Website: lowes
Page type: address-validator
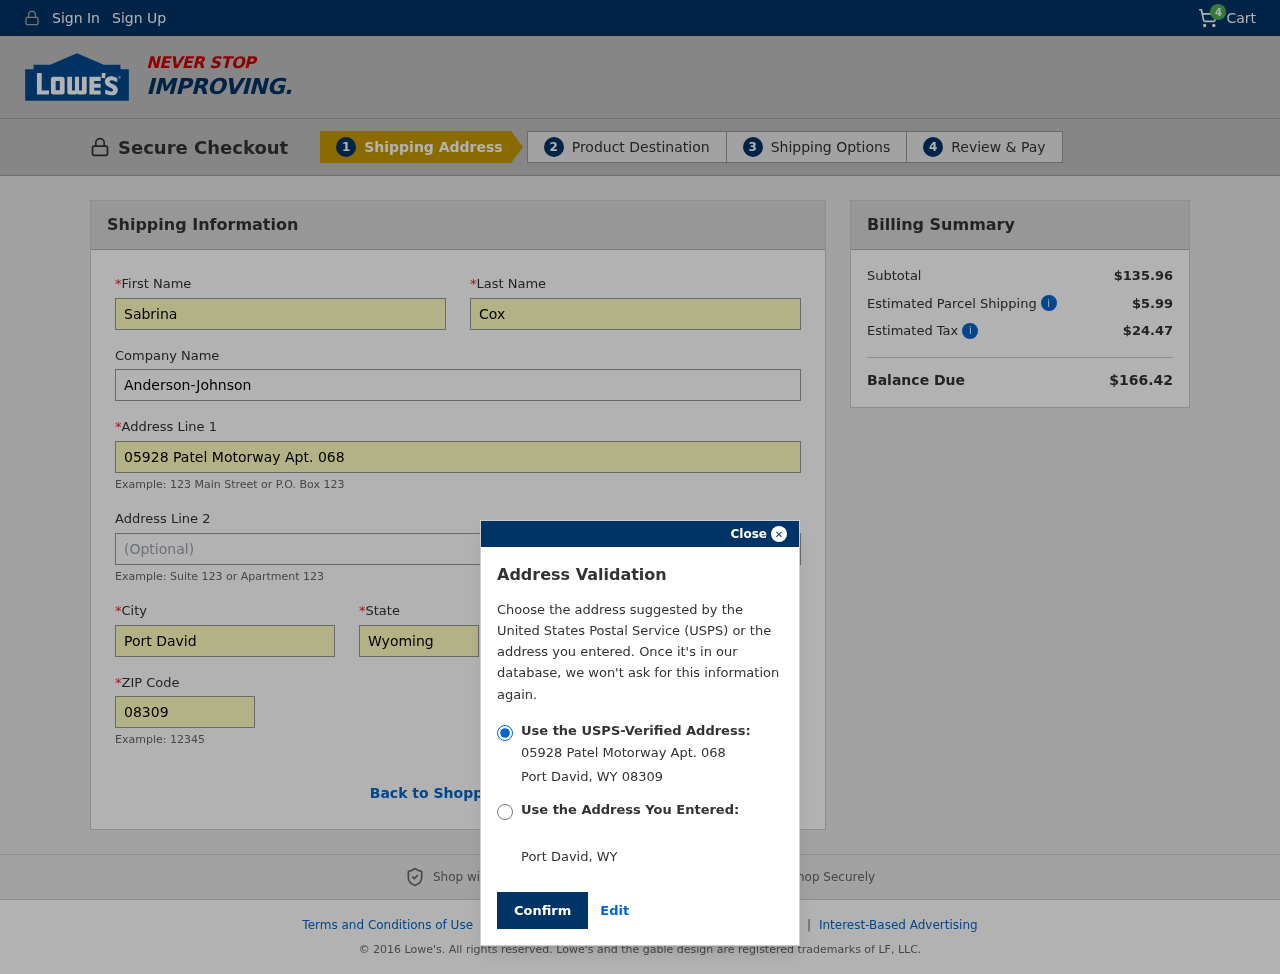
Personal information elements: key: PII_CITY
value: Port David
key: PII_COMPANY
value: Anderson-Johnson
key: PII_FIRSTNAME
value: Sabrina
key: PII_LASTNAME
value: Cox
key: PII_POSTCODE
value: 08309
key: PII_STATE
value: Wyoming
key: PII_STATE_ABBR
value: WY
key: PII_STREET
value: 05928 Patel Motorway Apt. 068
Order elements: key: ORDER_NUM_ITEMS
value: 4
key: ORDER_SUBTOTAL
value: $135.96
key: ORDER_SHIPPING_COST
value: $5.99
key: ORDER_TAX
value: $24.47
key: ORDER_TOTAL
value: $166.42